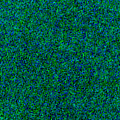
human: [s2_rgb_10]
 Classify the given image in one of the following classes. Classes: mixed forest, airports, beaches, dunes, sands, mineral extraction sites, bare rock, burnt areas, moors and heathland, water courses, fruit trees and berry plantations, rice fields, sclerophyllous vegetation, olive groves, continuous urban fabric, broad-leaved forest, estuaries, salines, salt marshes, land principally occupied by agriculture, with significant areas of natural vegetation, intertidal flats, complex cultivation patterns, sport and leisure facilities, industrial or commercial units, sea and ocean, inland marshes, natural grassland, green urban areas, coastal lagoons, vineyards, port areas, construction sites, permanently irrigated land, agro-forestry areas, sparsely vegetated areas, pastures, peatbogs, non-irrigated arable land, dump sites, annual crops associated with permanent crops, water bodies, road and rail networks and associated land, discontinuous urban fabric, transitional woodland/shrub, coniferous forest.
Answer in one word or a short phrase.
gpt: sea and ocean